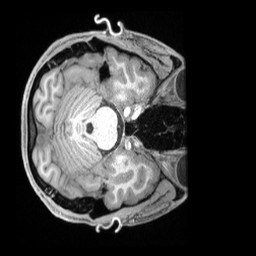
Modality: T1w
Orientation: axial
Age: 24
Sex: male
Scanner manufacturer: siemens
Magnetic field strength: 3 T
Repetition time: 2.4 s
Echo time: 0.00226 s